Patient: sex M, age 35
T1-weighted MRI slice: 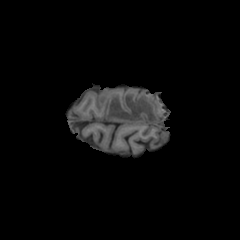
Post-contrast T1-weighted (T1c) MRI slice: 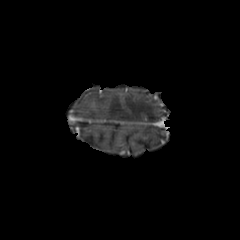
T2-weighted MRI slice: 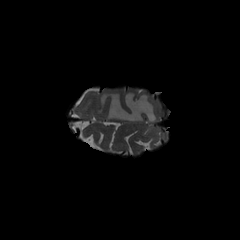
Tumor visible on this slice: yes
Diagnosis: Glioblastoma, IDH-wildtype
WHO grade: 4